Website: macys
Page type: payment
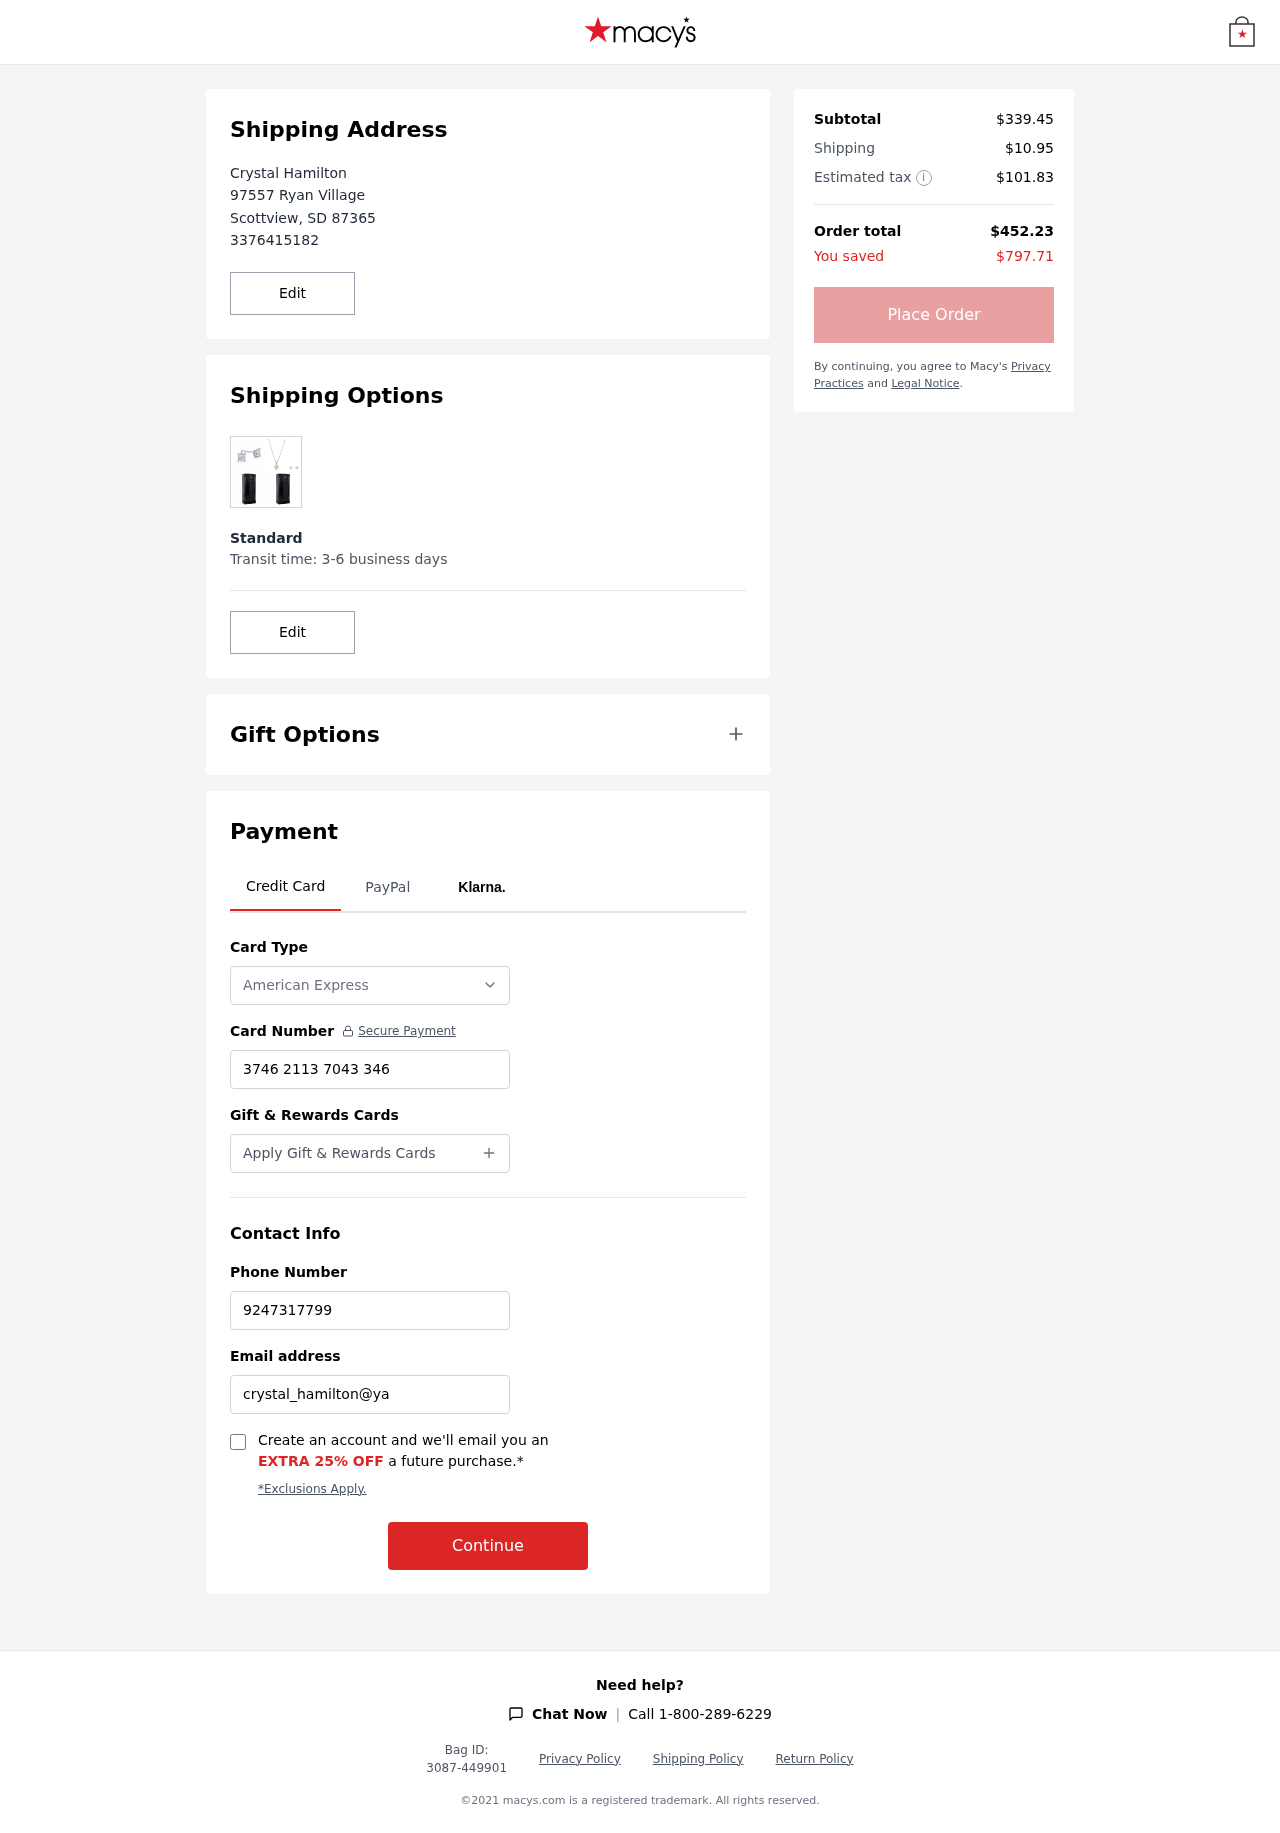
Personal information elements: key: PII_CARD_NUMBER
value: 3746 2113 7043 346
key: PII_CARD_TYPE
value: American Express
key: PII_CITY
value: Scottview
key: PII_EMAIL
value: crystal_hamilton@yahoo.com
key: PII_FULLNAME
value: Crystal Hamilton
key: PII_PHONE
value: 3376415182
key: PII_PHONE_ALT
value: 9247317799
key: PII_POSTCODE
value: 87365
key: PII_STATE_ABBR
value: SD
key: PII_STREET
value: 97557 Ryan Village
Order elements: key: ORDER_SUBTOTAL
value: $339.45
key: ORDER_SHIPPING_COST
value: $10.95
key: ORDER_TAX
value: $101.83
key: ORDER_TOTAL
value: $452.23
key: ORDER_SAVINGS
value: $797.71